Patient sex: M
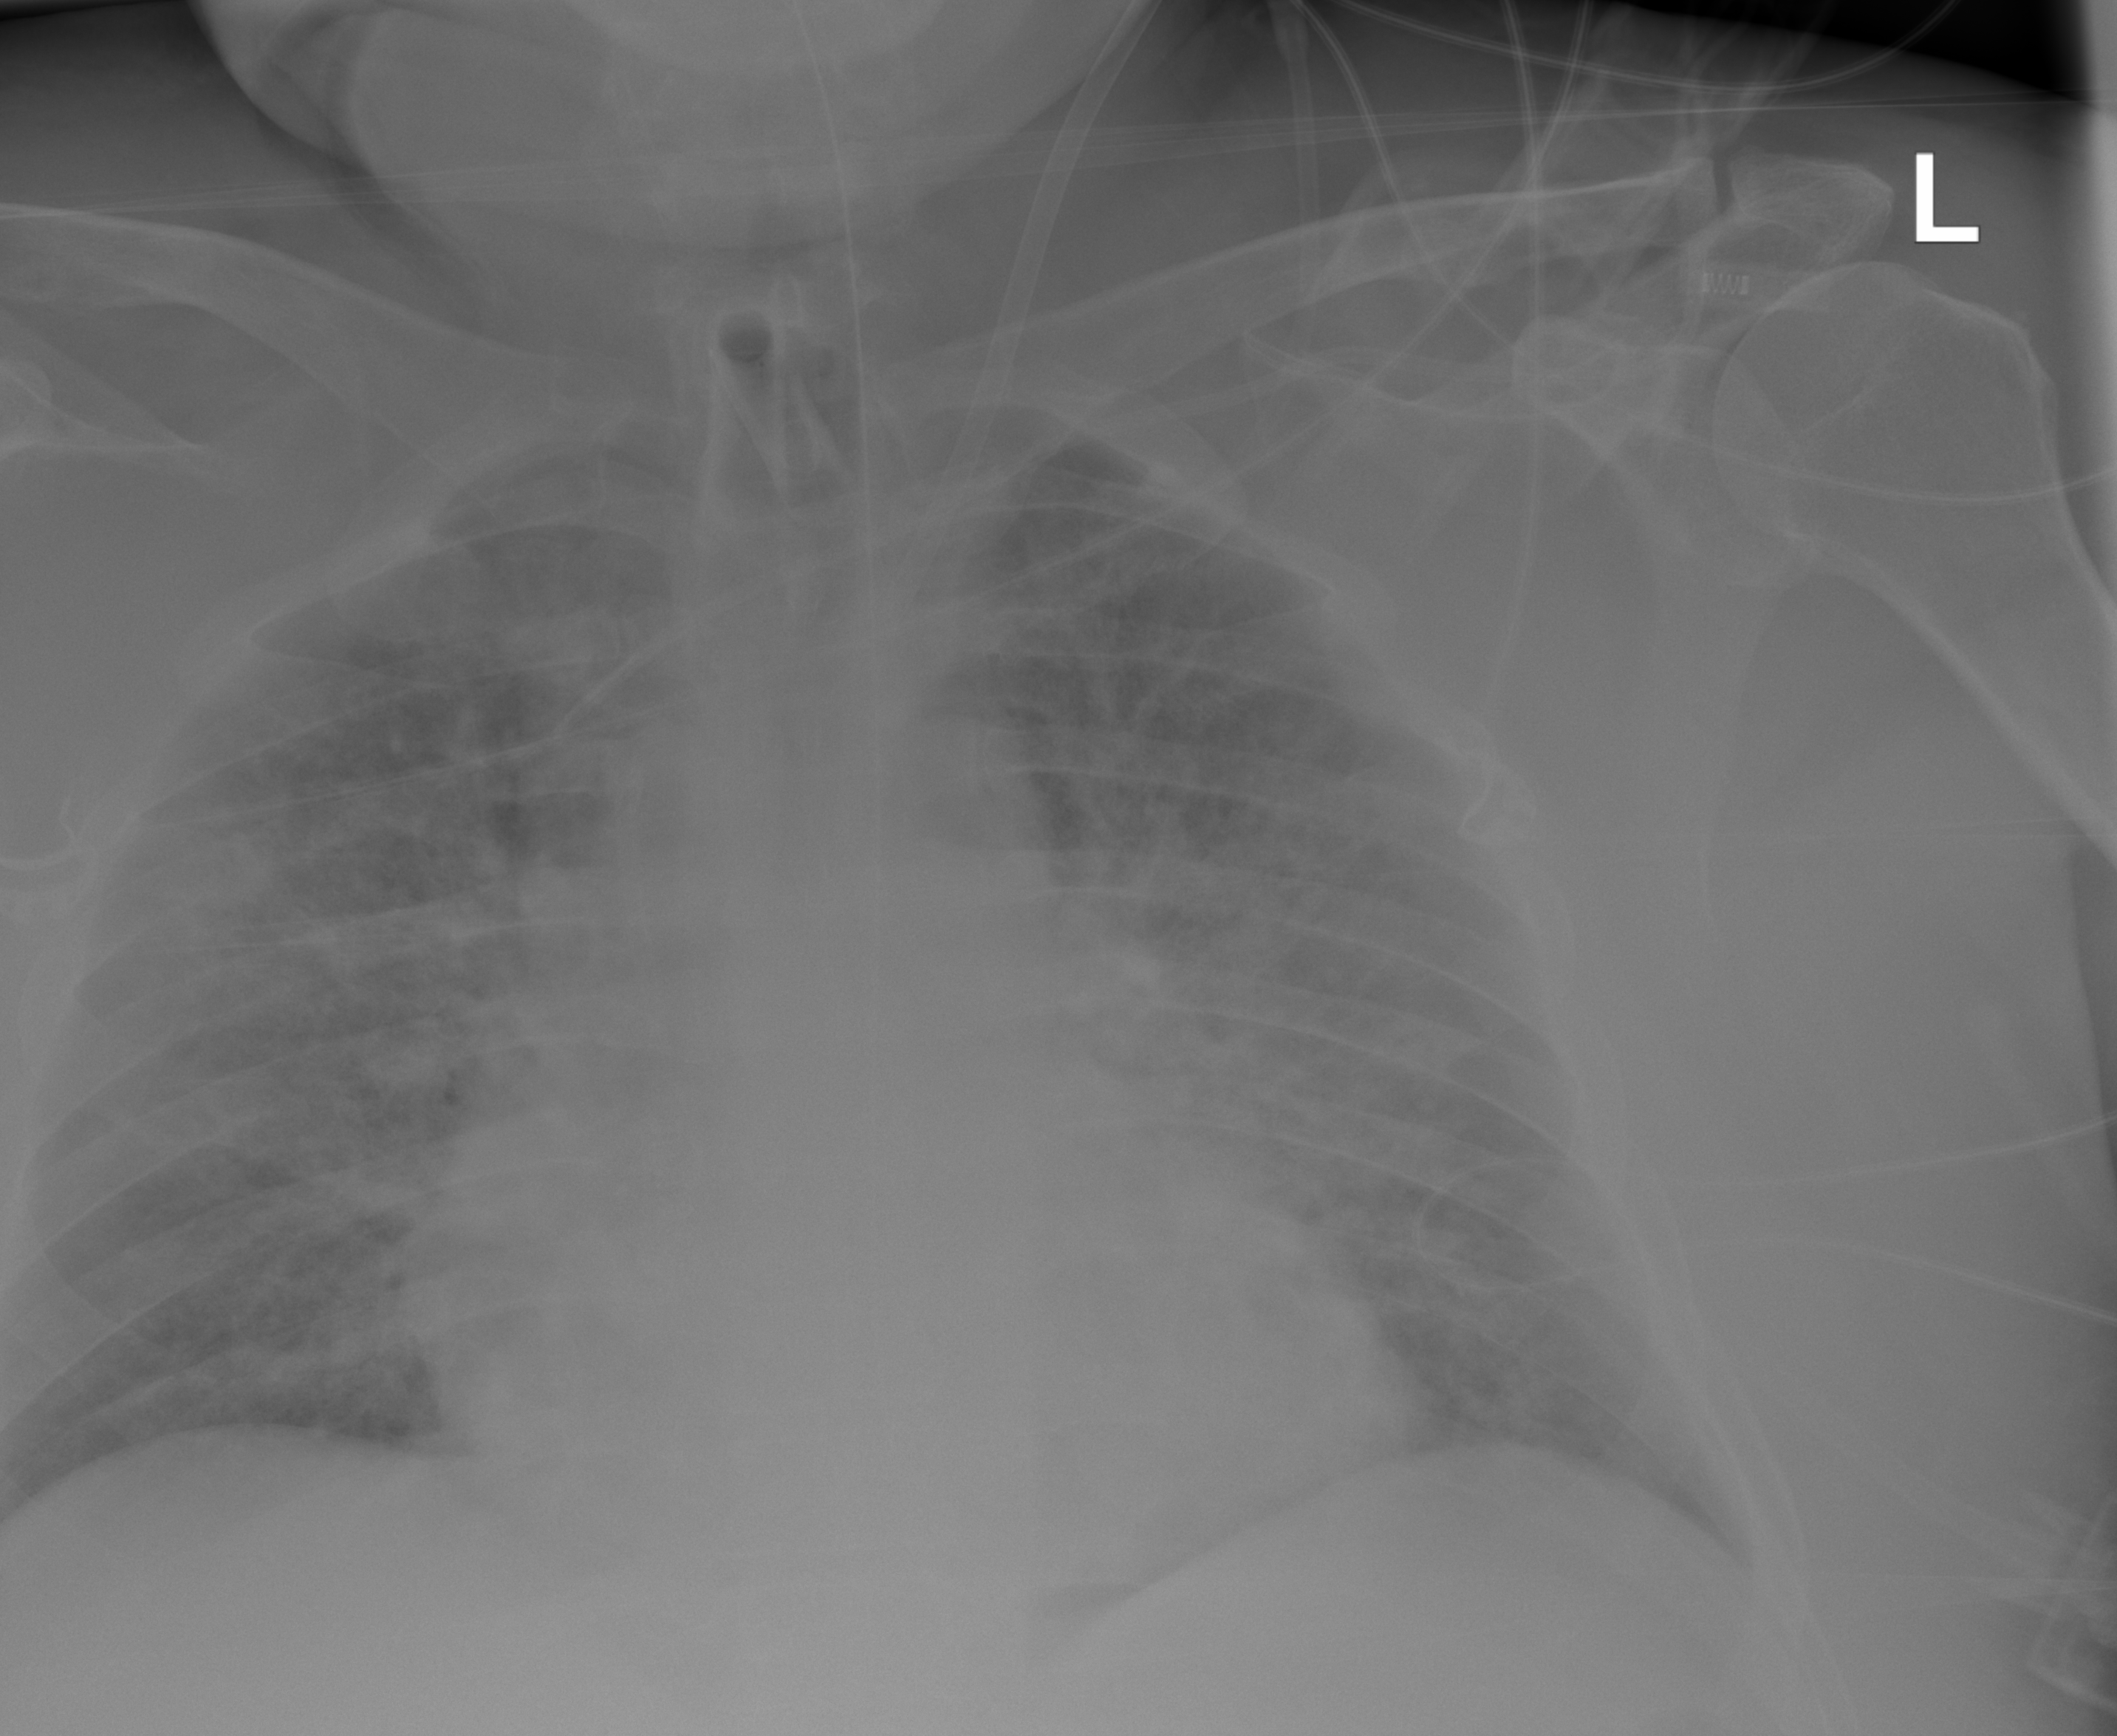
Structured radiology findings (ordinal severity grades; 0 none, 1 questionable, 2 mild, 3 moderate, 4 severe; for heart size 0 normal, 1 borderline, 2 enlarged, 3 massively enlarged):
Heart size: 2
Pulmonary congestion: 3
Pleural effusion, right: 0
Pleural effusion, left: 0
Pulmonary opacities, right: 1
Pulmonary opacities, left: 1
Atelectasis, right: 0
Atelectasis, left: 0